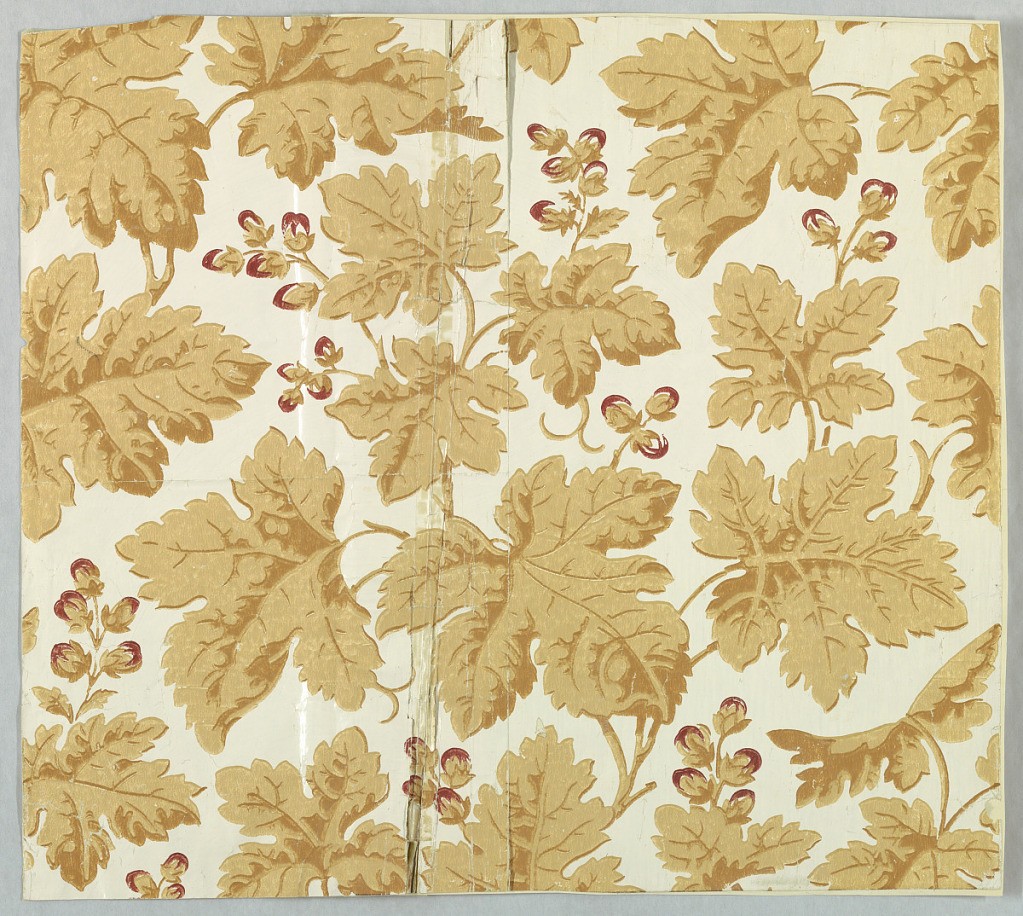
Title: Sidewall
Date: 1860–70
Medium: Machine-printed, glazed ground
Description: Horizontal rectangle. All-over pattern of lobed, veined leaves and budding flowers. Printed in red and browns on glazed white ground.